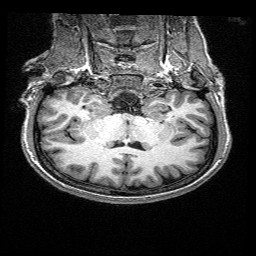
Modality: T1w
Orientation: sagittal
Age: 22
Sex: female
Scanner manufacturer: siemens
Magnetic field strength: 3 T
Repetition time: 2.4 s
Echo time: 0.03 s